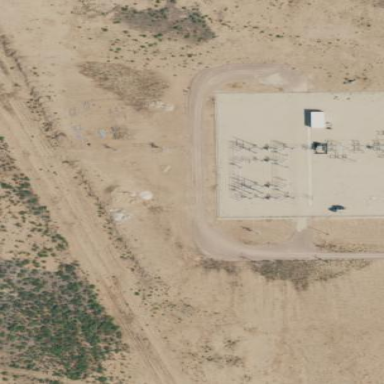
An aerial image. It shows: Distribution level power substation enclosed by fence.